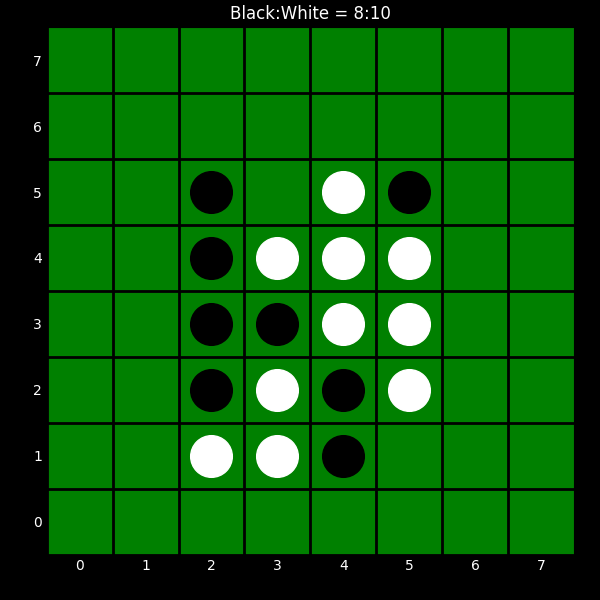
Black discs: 8
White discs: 10